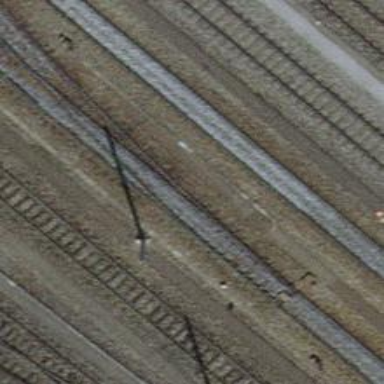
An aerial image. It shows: Yard with single rail track. The railway track is electrified with contact line for service purposes.